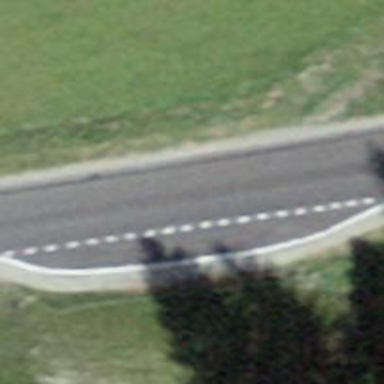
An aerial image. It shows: Passing place on the road.